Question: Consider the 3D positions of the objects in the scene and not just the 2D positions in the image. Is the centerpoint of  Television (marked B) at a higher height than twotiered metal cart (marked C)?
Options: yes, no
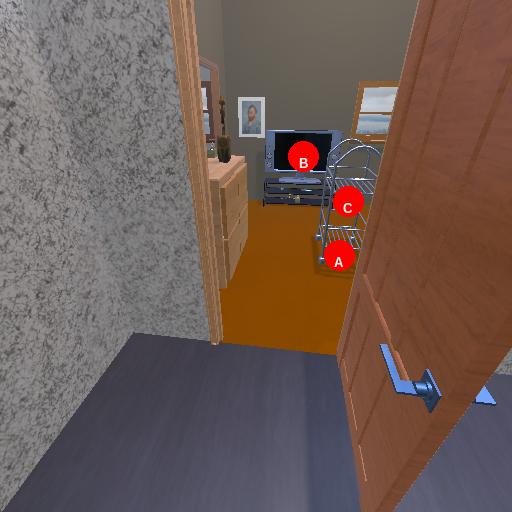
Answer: yes